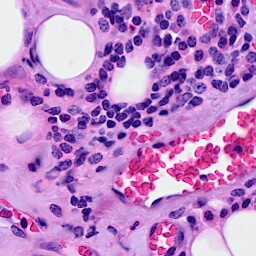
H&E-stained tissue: Breast